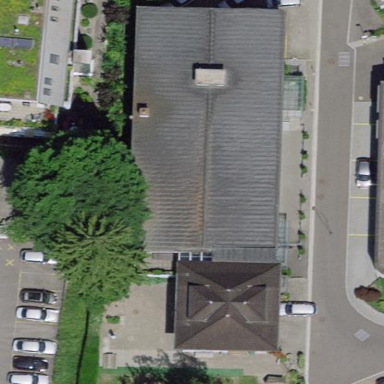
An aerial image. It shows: School.